Field crop: maize
Growth stage: 2
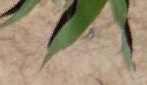
Species: maize